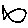
Label: fish